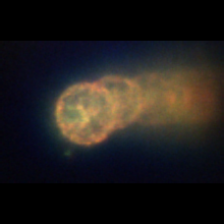
Taxon: Thalassiosira
Group: Diatoms